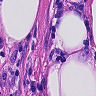
Metastatic tissue present: no